Interaction volume radius: 5 \u00c5
Interaction volume height: 10 \u00c5
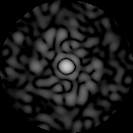
Disorder parameter: 0.8181